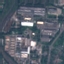
Label: Industrial